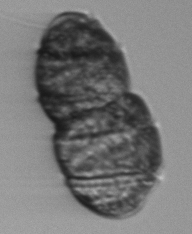
Label: Margalefidinium